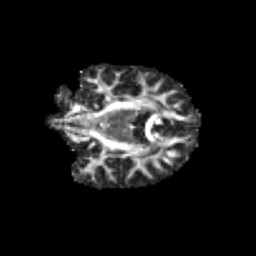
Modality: FA
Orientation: coronal
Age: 11
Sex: female
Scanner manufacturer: siemens
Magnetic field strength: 3 T
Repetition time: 3.8 s
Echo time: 0.07 s